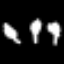
Label: leaf